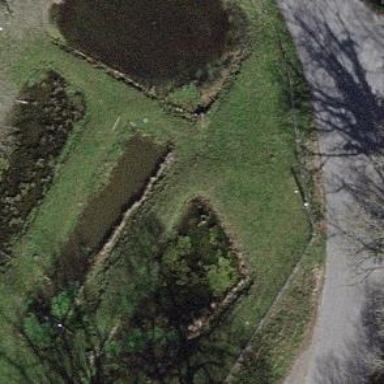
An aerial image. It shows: Pond surrounded by natural water.